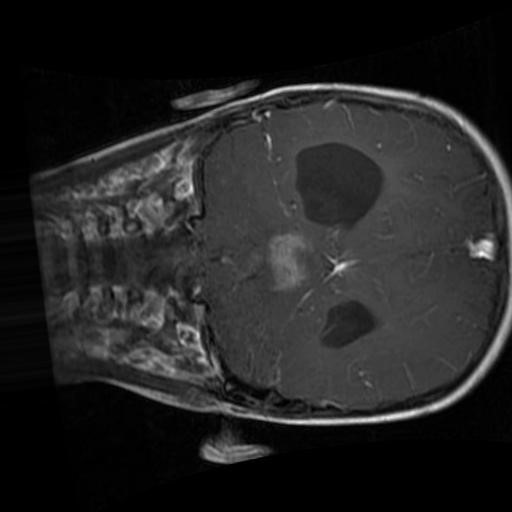
Label: brain_glioma